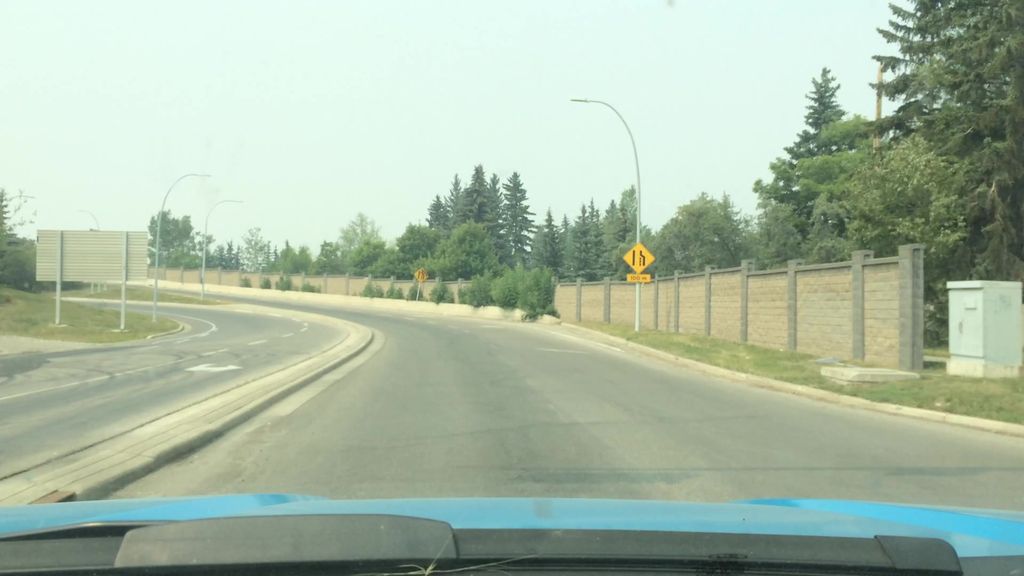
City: calgary